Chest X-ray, PA view. Patient: 58 years old, sex F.
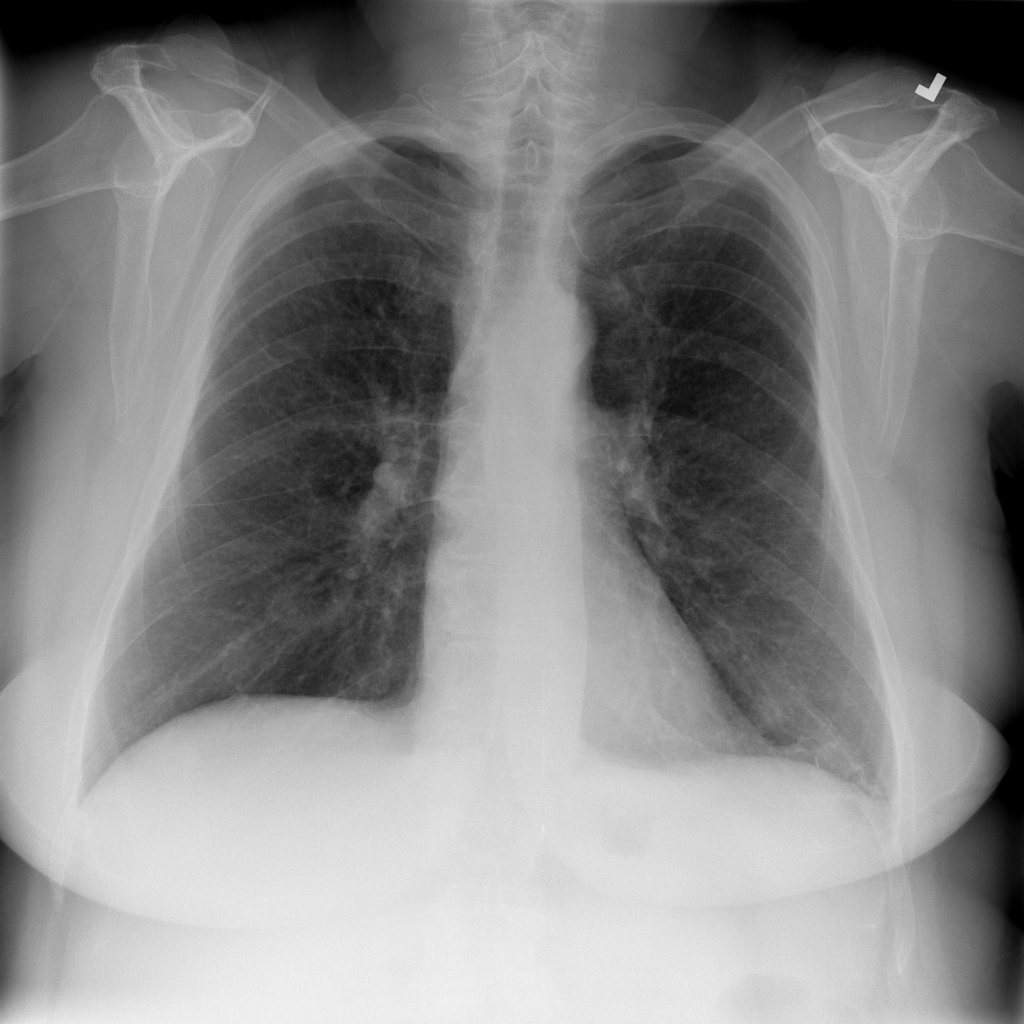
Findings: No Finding